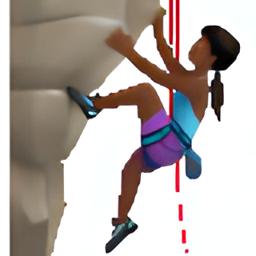
Name: person climbing
Emoji: 🧗🏾
Group: People & Body
Sub-group: person-activity